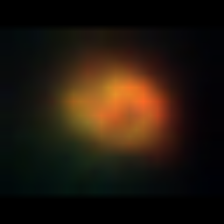
Taxon: NanoPlankton
Group: Other